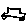
Label: car